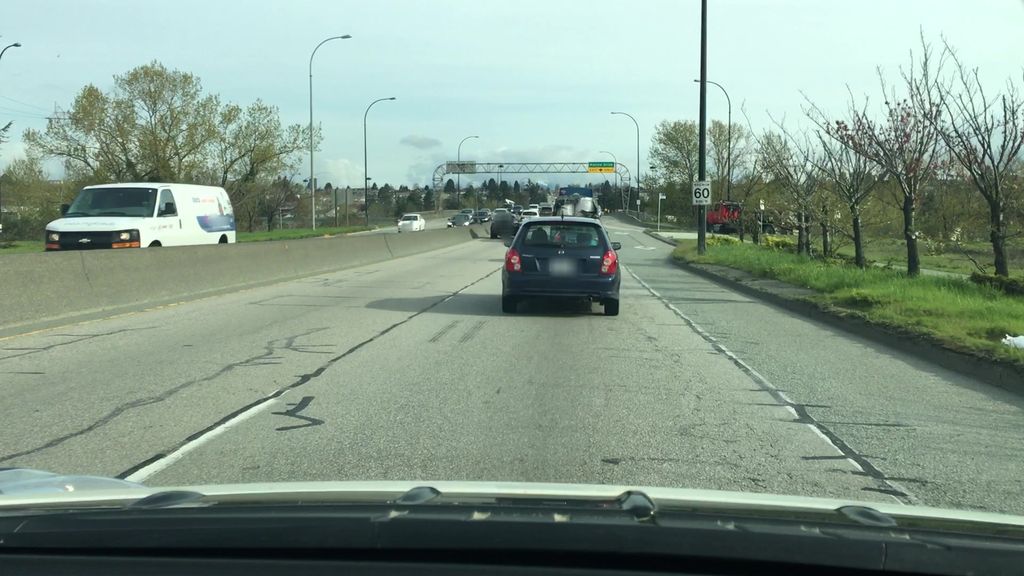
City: vancouver